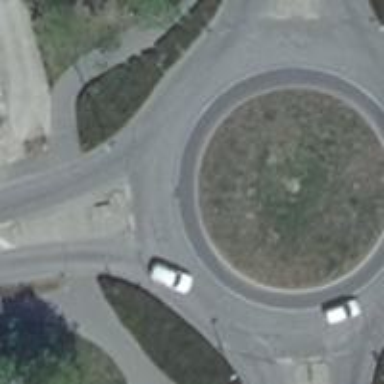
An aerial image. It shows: Secondary road with asphalt surface leading to roundabout.